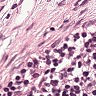
Metastatic tissue present: no